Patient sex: M
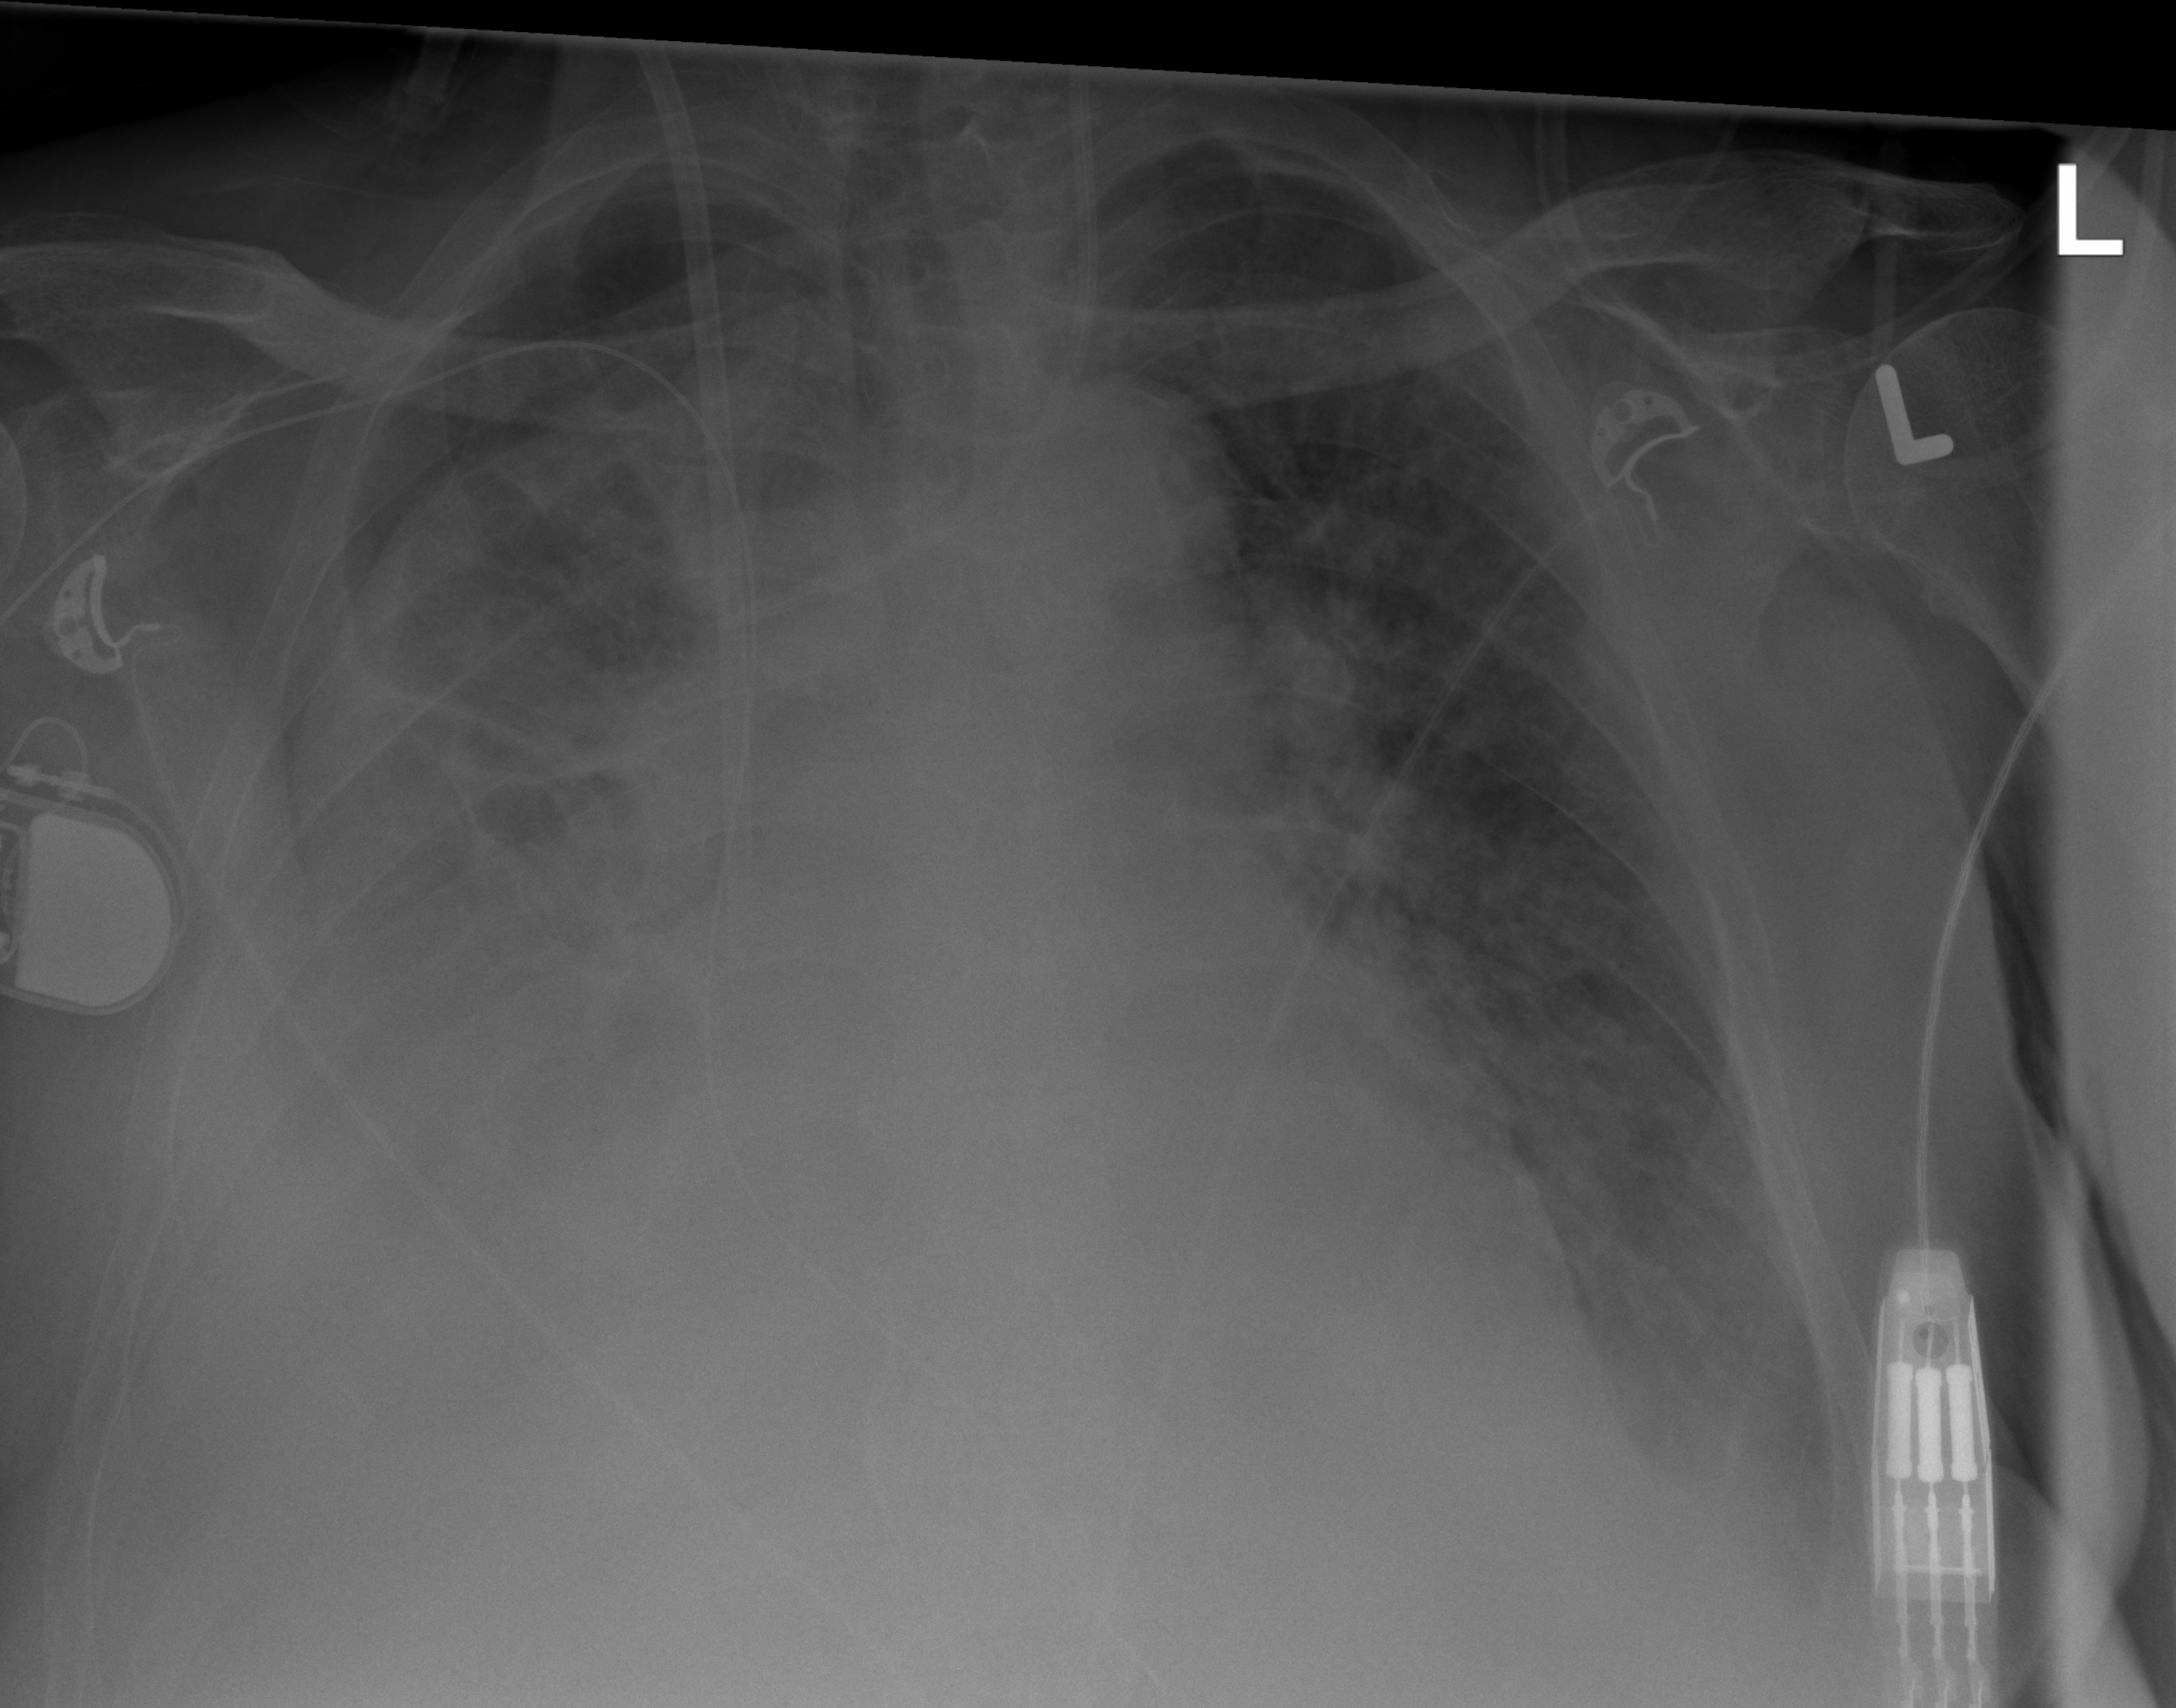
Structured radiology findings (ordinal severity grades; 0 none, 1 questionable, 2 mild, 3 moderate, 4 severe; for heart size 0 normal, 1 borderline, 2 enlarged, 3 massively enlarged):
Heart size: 2
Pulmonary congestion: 3
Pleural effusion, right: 3
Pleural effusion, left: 2
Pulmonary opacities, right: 2
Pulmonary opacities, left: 2
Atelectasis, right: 3
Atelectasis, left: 2